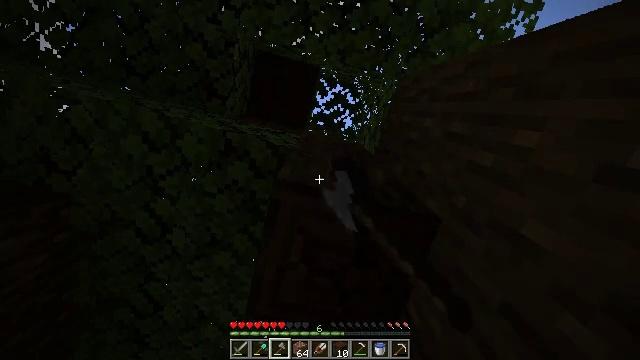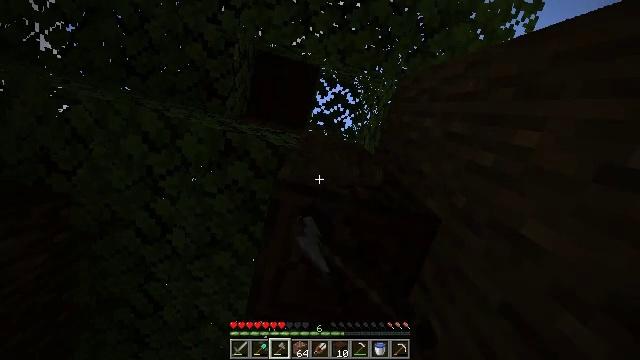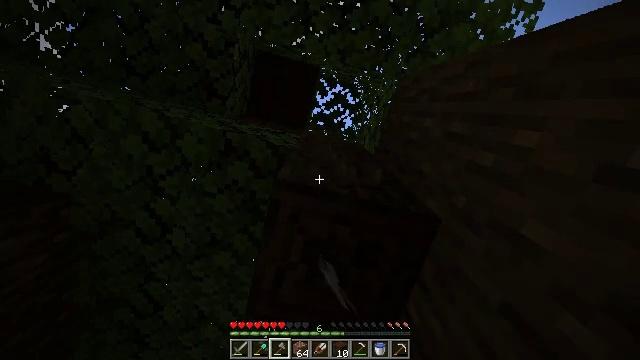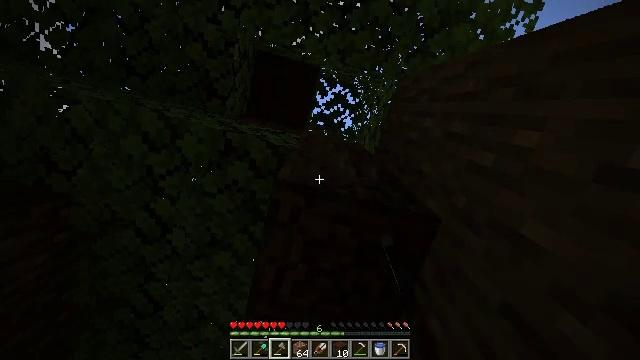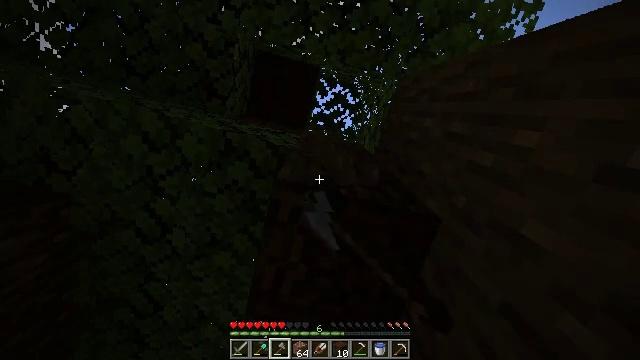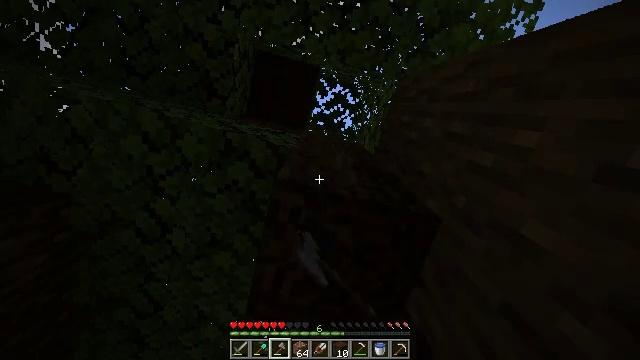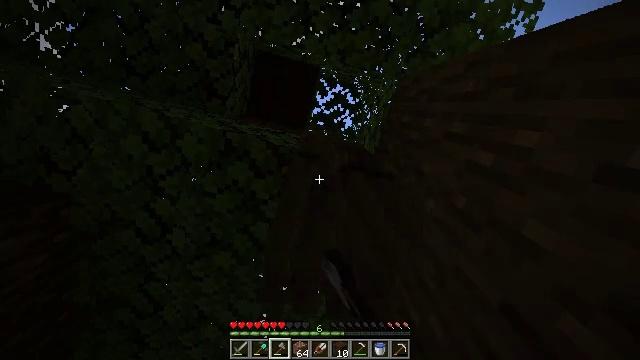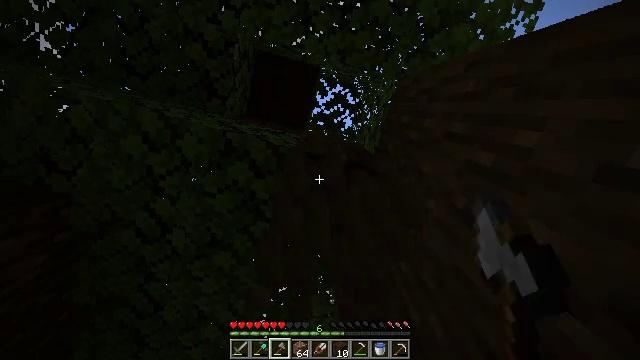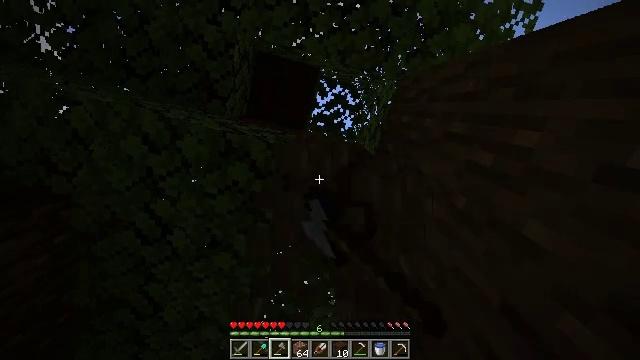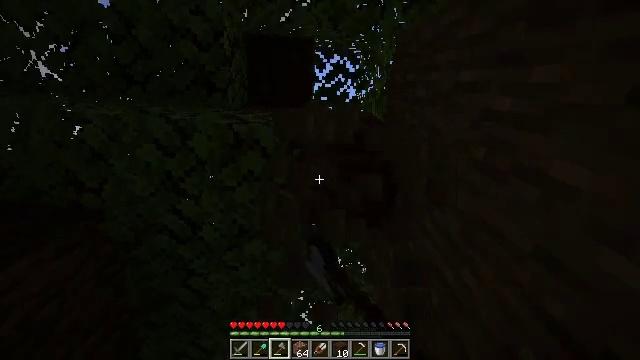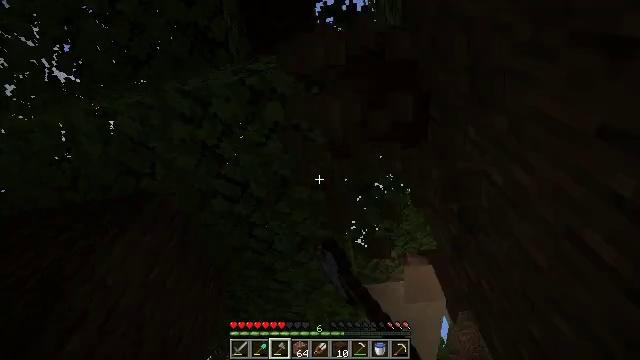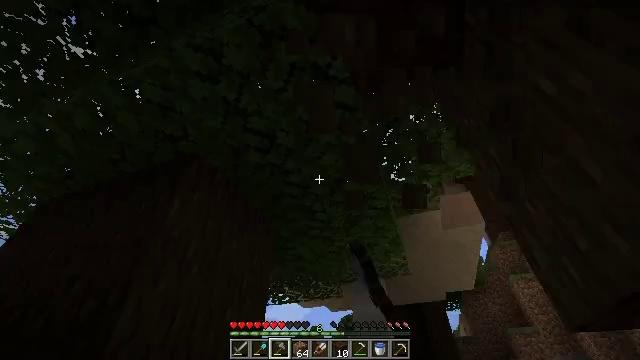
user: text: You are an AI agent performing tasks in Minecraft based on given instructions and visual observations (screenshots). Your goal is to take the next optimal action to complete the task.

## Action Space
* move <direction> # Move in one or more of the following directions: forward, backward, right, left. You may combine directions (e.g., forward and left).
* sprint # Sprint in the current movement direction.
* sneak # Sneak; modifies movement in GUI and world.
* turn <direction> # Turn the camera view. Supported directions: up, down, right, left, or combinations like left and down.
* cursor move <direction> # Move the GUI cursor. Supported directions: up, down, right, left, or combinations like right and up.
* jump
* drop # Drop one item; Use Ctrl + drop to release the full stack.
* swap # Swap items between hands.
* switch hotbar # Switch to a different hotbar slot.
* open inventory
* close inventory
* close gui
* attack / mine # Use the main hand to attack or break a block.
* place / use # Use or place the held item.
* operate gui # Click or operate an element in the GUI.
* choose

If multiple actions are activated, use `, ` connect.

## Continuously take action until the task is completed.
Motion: motion action
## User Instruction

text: Gather dark oak log for crafting.
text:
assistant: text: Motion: attack / mine
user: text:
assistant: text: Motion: attack / mine
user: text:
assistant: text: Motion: attack / mine
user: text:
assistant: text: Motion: attack / mine
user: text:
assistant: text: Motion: attack / mine
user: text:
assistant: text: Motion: attack / mine
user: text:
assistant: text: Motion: attack / mine
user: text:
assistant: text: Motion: no_op
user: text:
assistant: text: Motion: turn left and down
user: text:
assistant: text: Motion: turn left and down
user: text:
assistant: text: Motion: turn left and down
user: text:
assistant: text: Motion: no_op